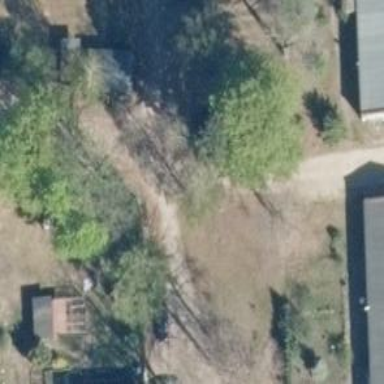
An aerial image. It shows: Driveway.